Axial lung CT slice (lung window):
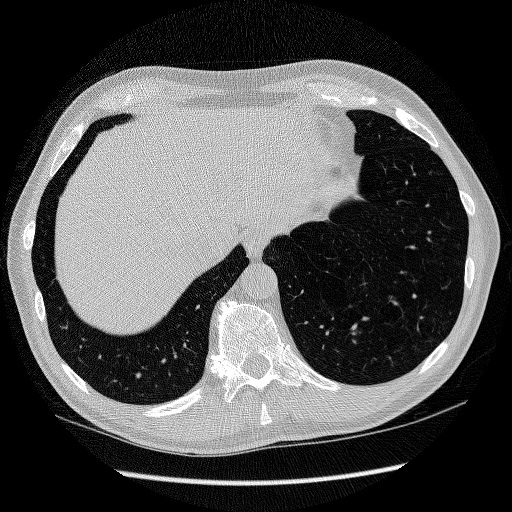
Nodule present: no